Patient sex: M
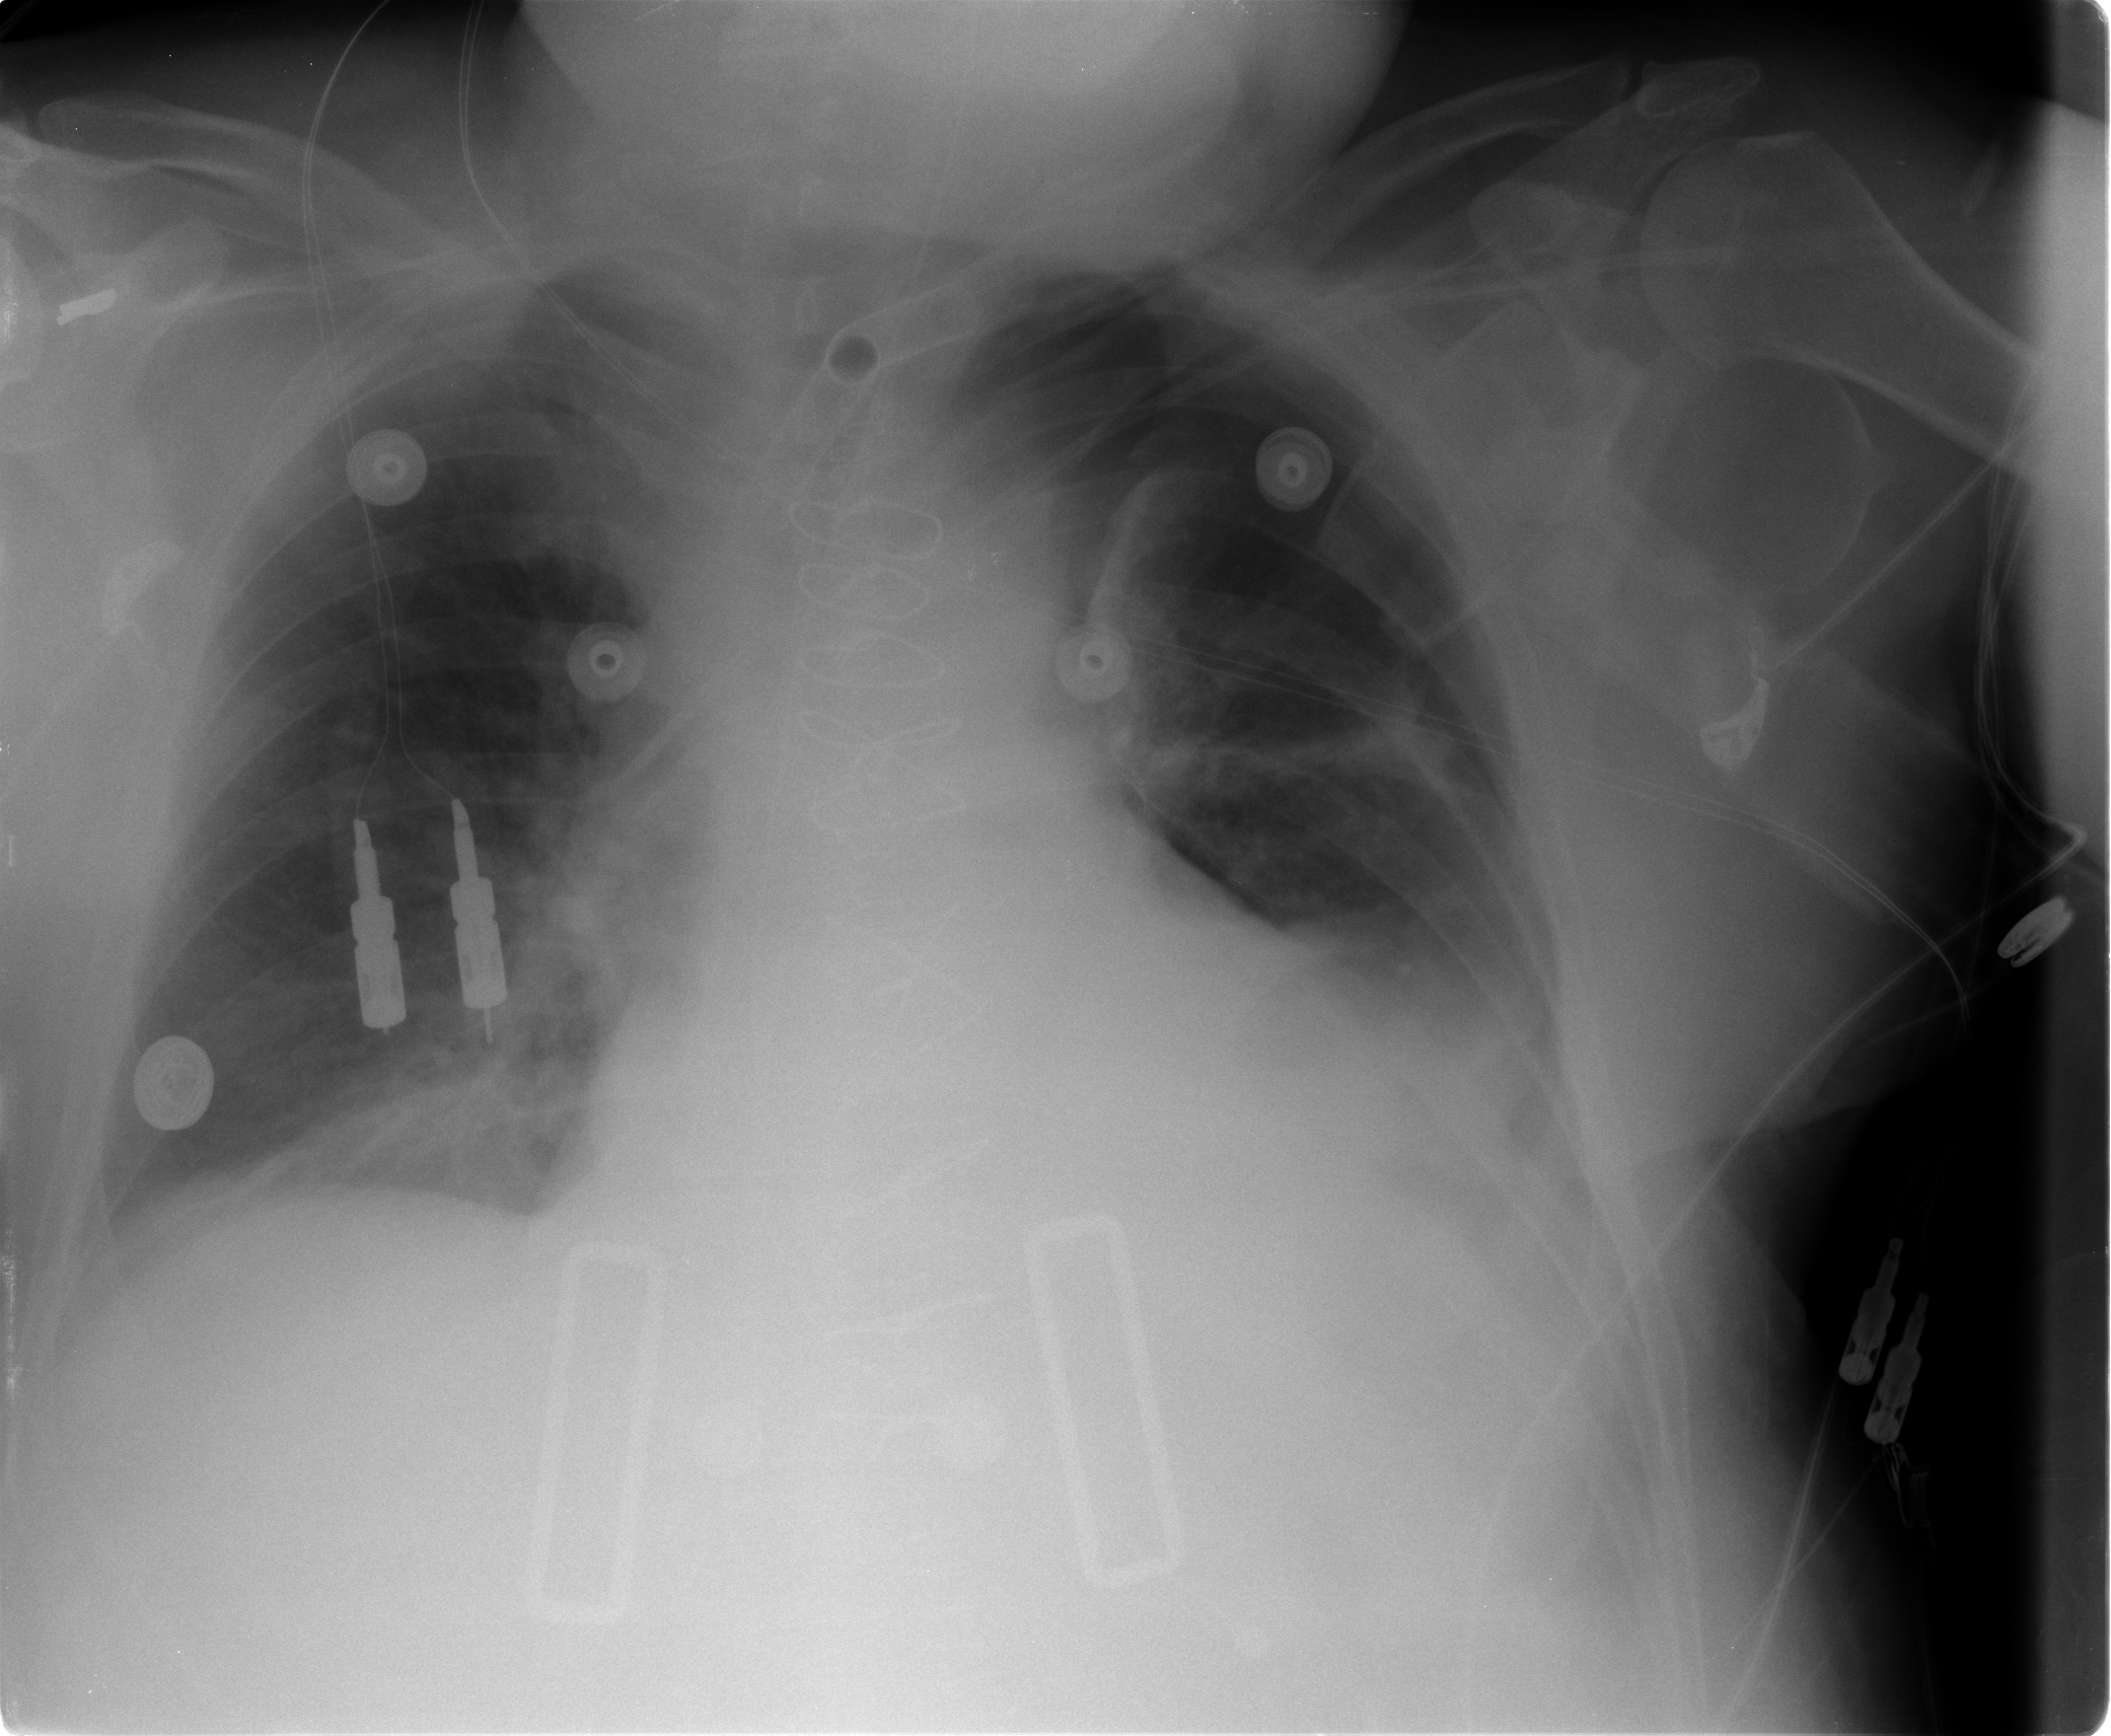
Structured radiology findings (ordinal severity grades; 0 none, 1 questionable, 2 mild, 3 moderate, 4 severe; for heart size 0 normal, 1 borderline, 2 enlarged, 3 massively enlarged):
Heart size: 2
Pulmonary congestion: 2
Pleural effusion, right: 2
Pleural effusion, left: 2
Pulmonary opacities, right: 2
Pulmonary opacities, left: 2
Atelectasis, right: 2
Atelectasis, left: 2